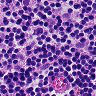
Metastatic tissue present: no